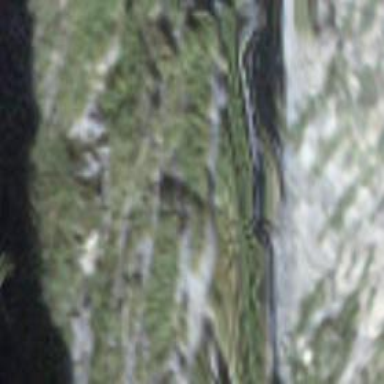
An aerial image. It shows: Natural cliff.